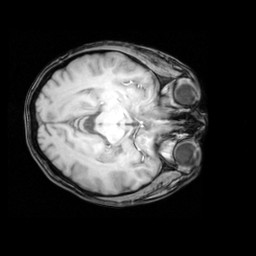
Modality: T1w
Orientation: axial
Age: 25
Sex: female
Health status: healthy
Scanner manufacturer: philips
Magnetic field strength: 3 T
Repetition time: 0.012 s
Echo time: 0.0037 s